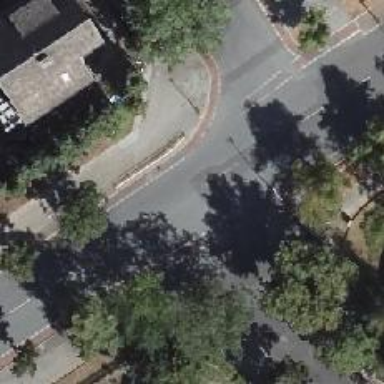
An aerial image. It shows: Secondary road with asphalt surface. There are separate sidewalks on both sides and lane for cyclists on both sides.